Field crop: maize
Growth stage: 2
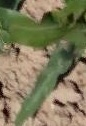
Species: maize